Brain MRI, t1w sequence, axial 2D slice.
Patient: age 44, sex F, weight 96 kg, height 1.95 m
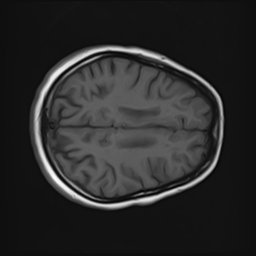